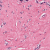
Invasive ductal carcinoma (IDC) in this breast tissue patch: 0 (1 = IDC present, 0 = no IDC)